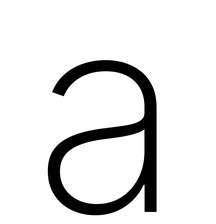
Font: Inter_ExtraLight